Brain MRI, t1w sequence, axial 2D slice.
Patient: age 41, sex F, weight 95 kg, height 1.95 m
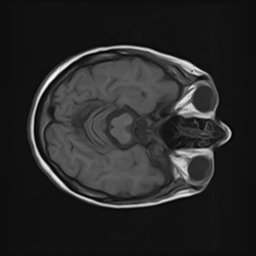